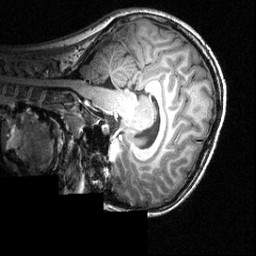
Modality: T1w
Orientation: sagittal
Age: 12
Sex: female
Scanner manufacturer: siemens
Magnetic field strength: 3.951 T
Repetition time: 1.5 s
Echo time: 0.00335 s